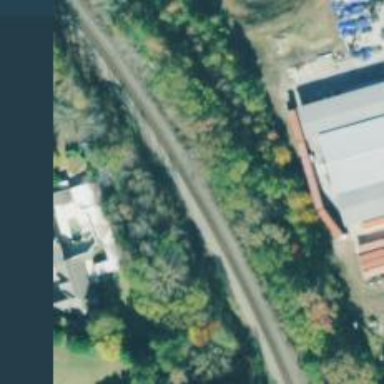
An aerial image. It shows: Railway track.